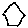
Label: hexagon